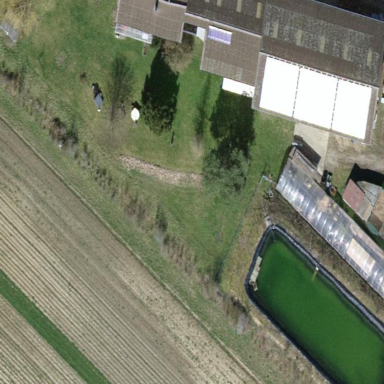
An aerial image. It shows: Farm with farmyard.